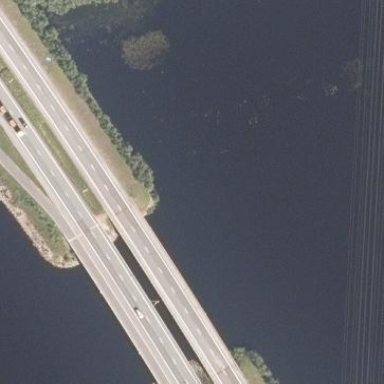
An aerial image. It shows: Bridge with beam structure.